Field crop: maize
Growth stage: 2
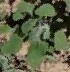
Species: chenopodium